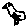
Label: bird